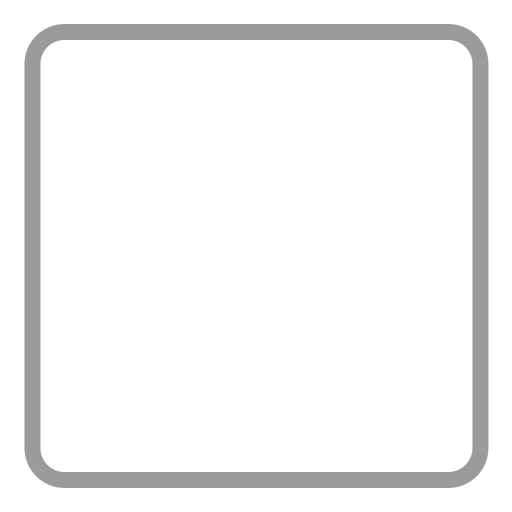
white large square flat